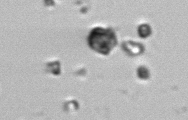
Label: Phaeocystis